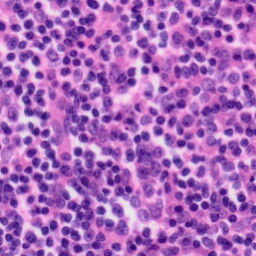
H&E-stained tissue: Tonsil